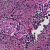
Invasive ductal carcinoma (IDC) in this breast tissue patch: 1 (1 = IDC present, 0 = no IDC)